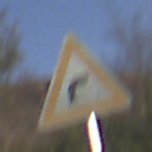
Verkehrszeichen: KurveRechts
Umgebung: Outdoor, Nature
Tageszeit: SunriseSunset
Wetter: Clear
Licht: Natural
Jahreszeit: NotSpecified
Kontrast: HighContrast